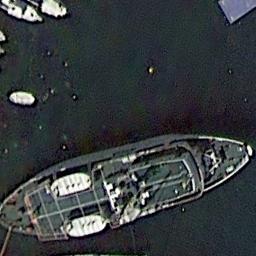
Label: ship